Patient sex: F
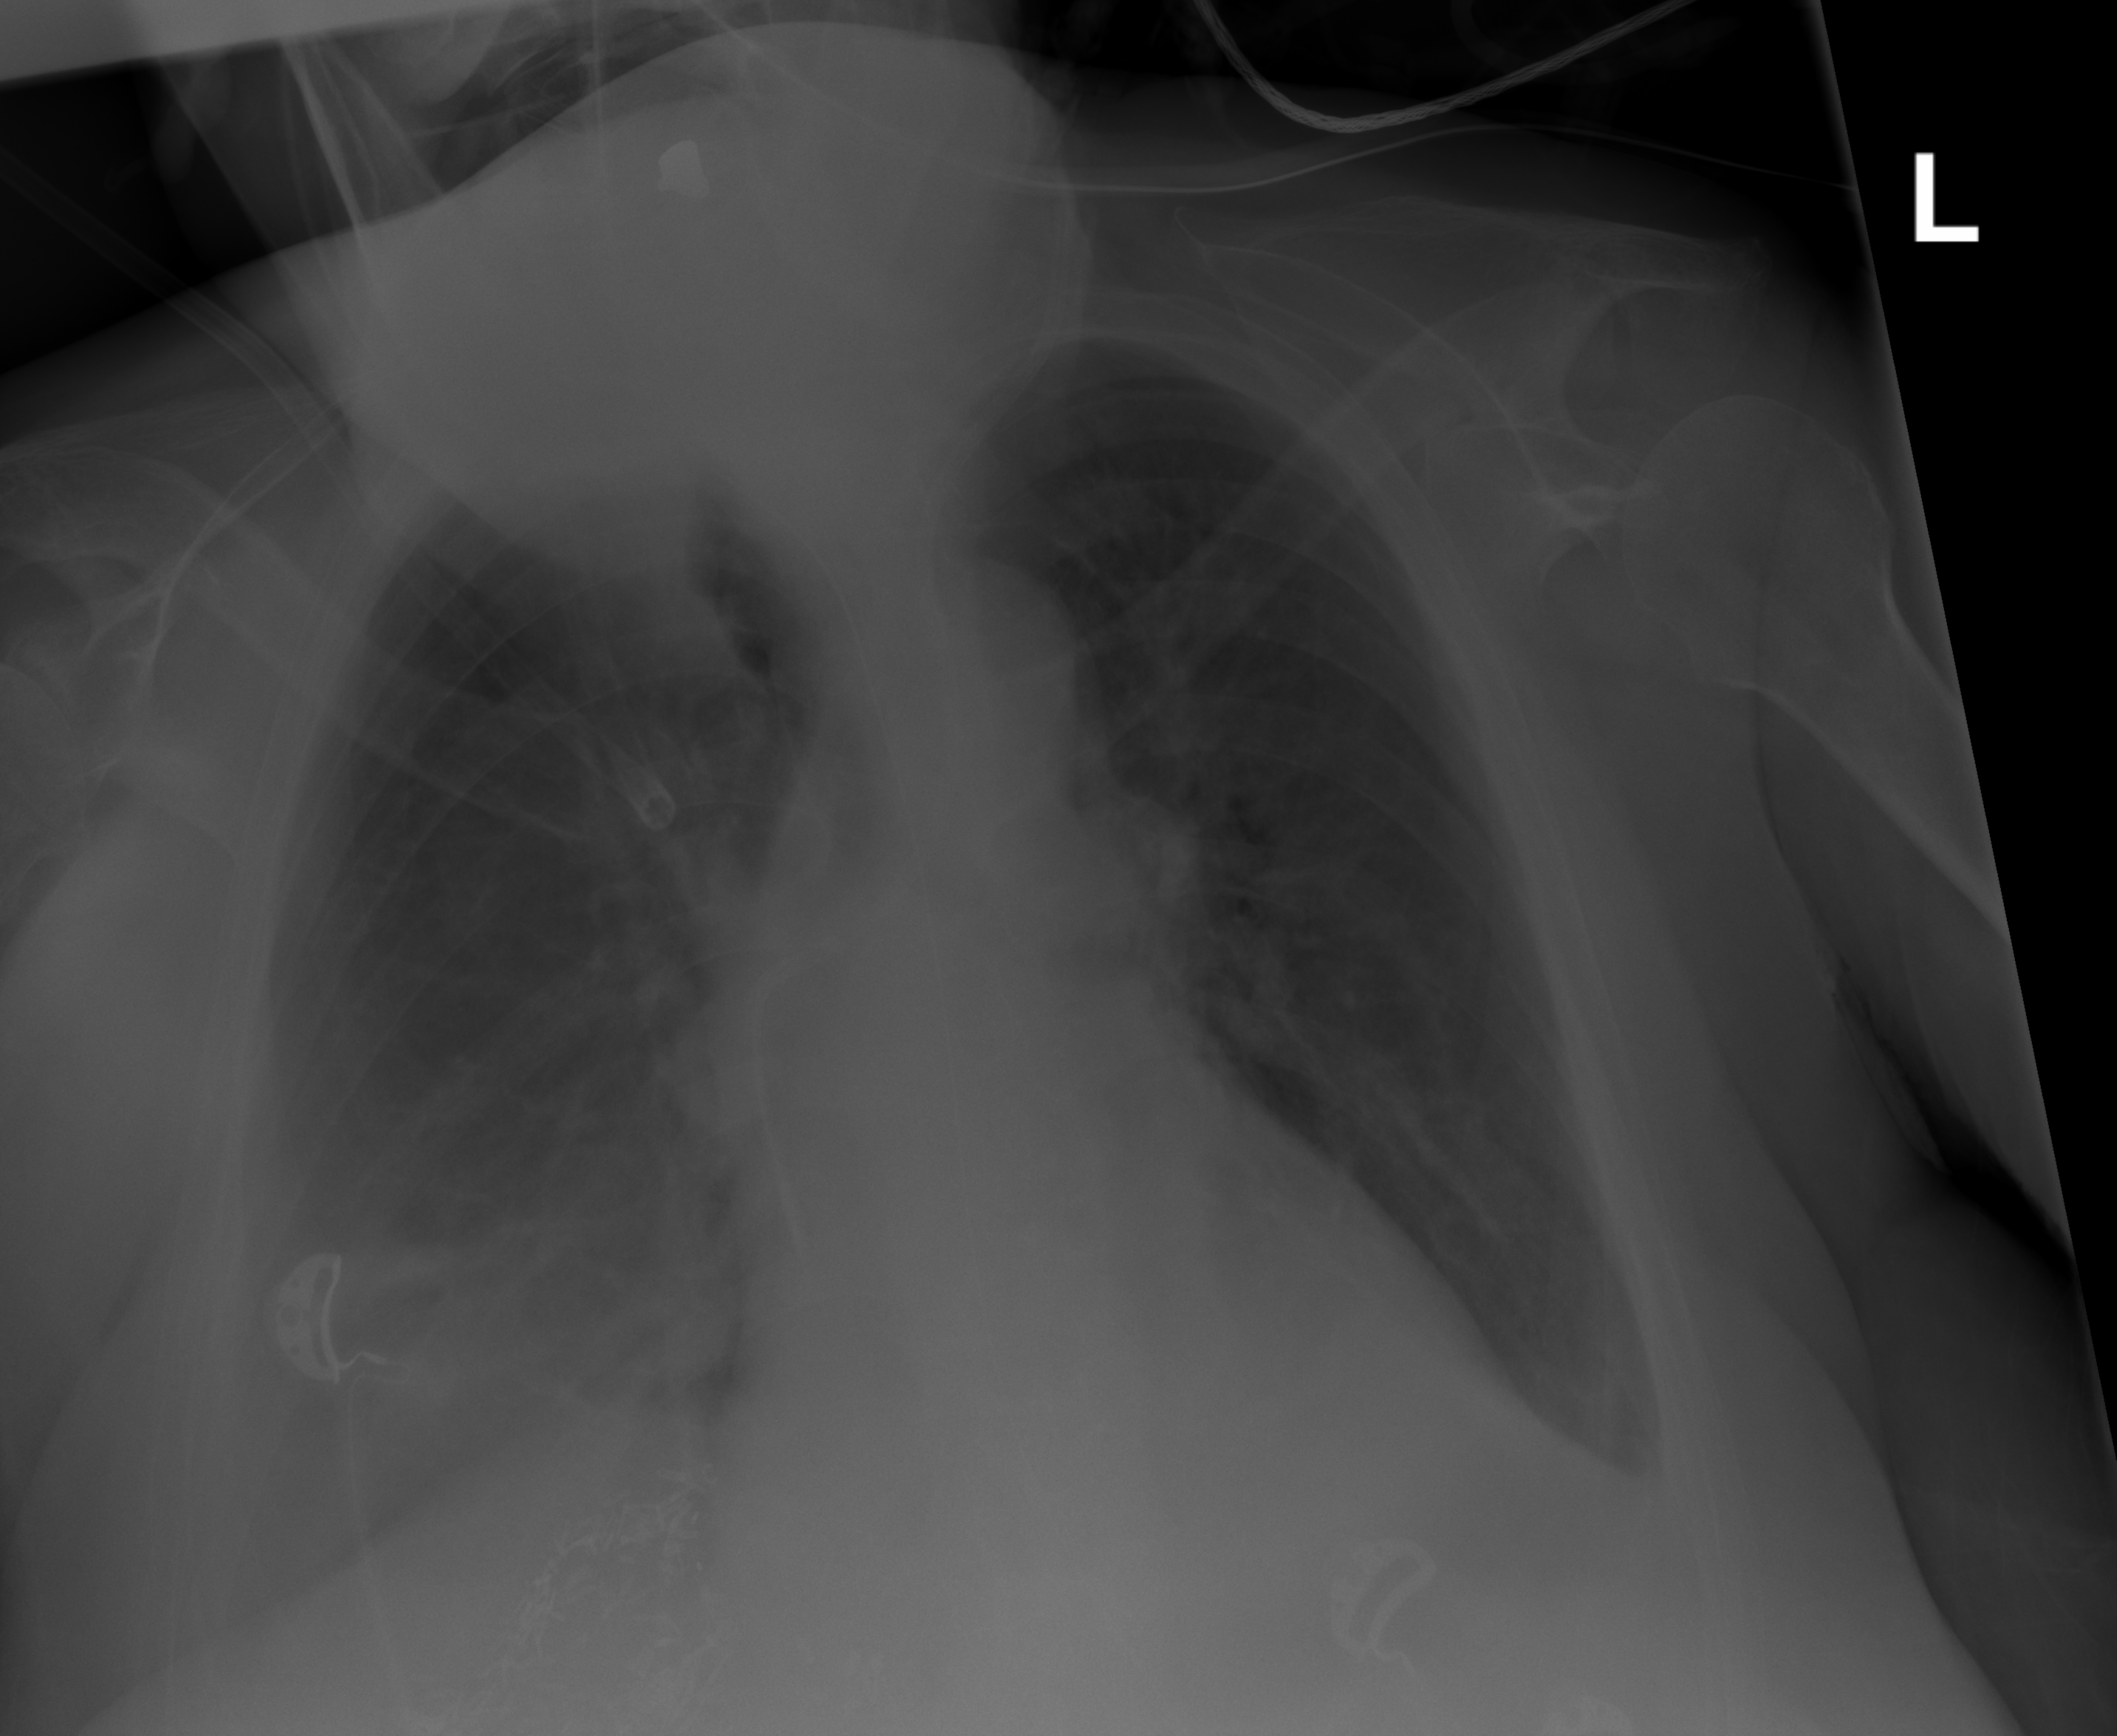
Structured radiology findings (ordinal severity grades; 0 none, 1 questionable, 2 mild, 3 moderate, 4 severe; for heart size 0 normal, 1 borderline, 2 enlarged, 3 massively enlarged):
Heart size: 1
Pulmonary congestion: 2
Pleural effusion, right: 3
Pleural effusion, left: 2
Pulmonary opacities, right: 0
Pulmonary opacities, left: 0
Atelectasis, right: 2
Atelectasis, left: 2